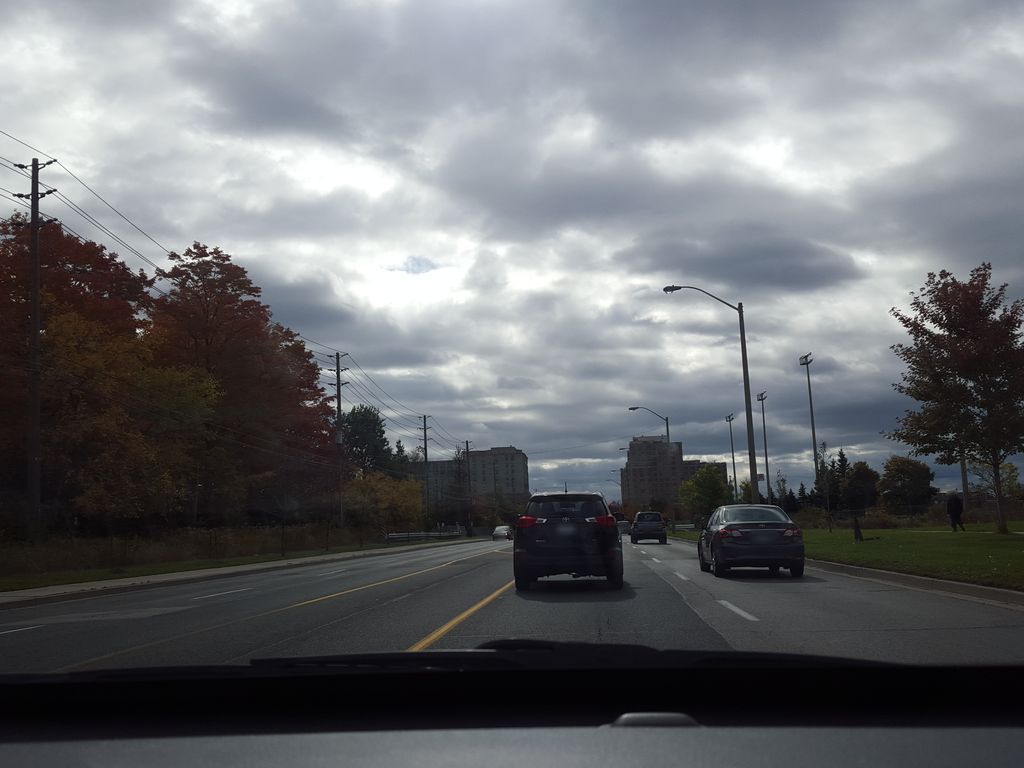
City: toronto